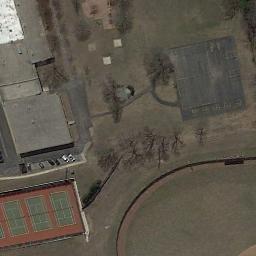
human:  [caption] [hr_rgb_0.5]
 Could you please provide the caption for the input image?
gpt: There are some cars near the tennis court .

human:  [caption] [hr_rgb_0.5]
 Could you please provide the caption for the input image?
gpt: There are two tennis courts of the same size side by side in the upper right corner .

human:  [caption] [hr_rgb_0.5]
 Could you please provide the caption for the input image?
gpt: Tennis court on bare land .

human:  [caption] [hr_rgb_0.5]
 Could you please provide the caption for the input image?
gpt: The tennis court is on the bare land next to some buildings .

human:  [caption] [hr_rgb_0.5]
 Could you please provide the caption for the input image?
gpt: The tennis court is beside a green meadow .